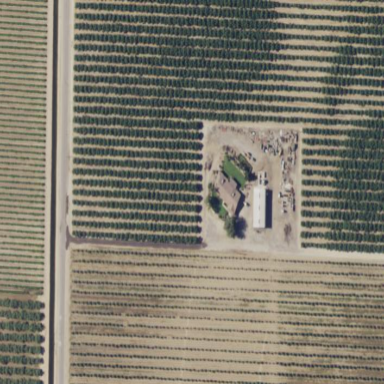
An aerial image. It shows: Vineyard where grapes are grown.